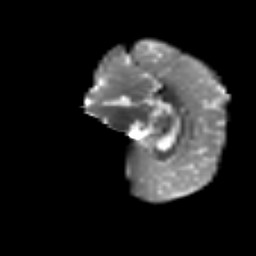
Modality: T2w
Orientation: sagittal
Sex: female
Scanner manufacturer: siemens
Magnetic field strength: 3 T
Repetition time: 5 s
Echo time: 0.071 s